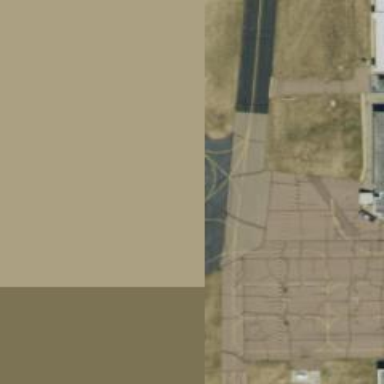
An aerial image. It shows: View of taxiway at the airport.